Field crop: maize
Growth stage: 2
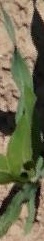
Species: maize